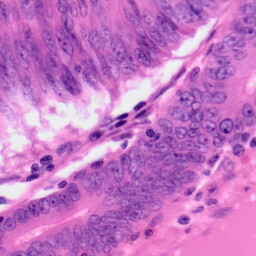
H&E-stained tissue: Colon